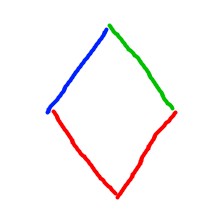
Shape: rhombus